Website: bh-photo
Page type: receipt
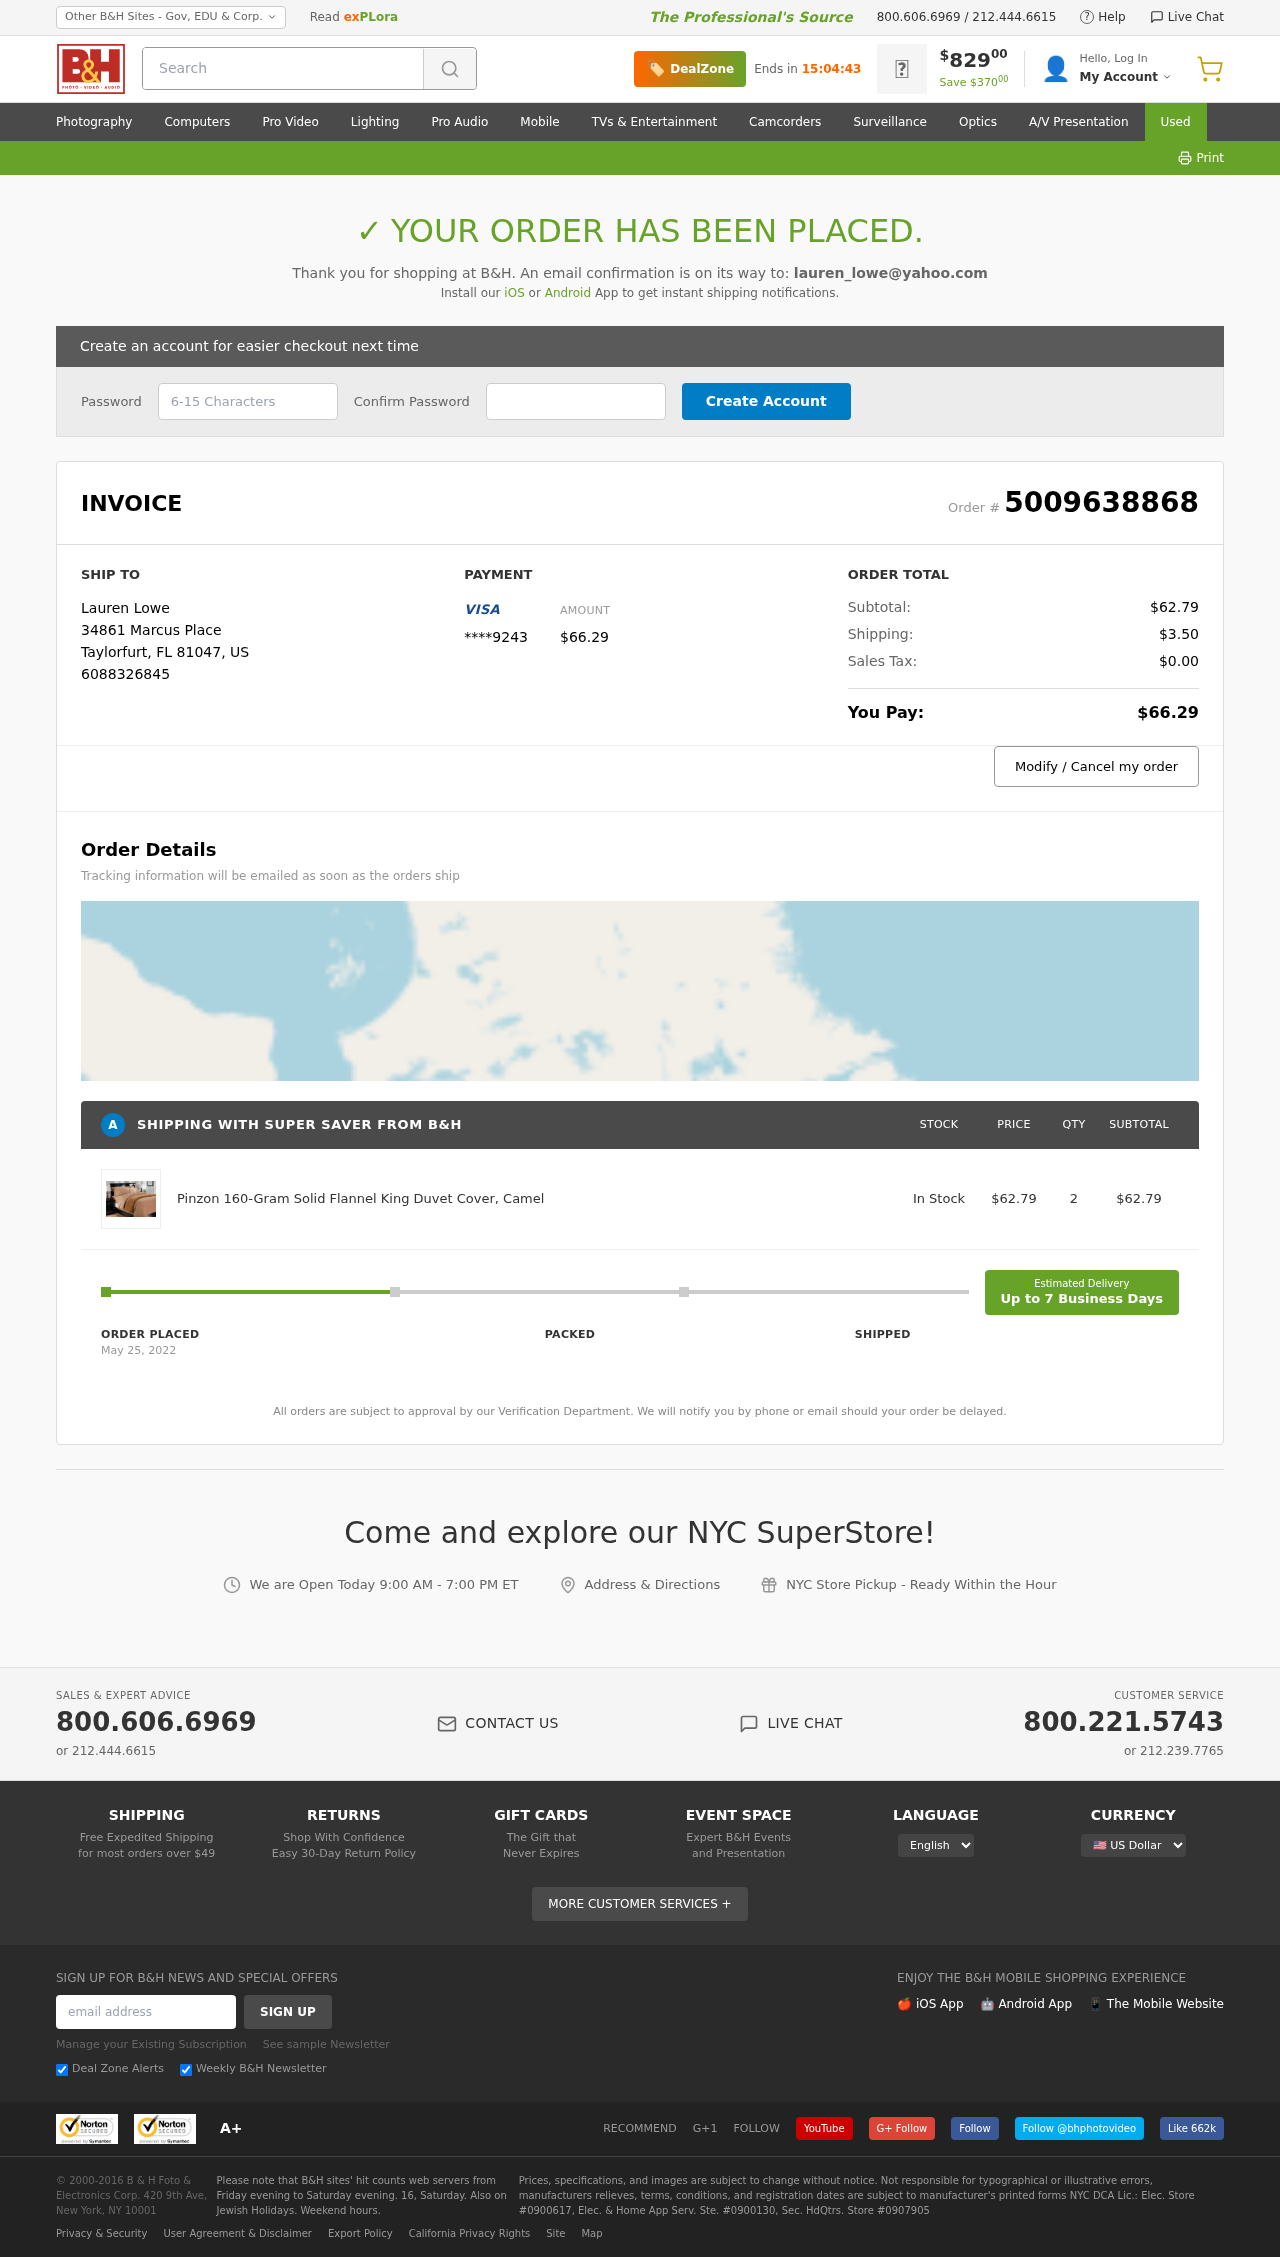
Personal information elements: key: PII_CARD_LAST4
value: ****9243
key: PII_CITY
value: Taylorfurt
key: PII_COUNTRY_CODE
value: US
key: PII_EMAIL
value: lauren_lowe@yahoo.com
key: PII_FULLNAME
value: Lauren Lowe
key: PII_PHONE
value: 6088326845
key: PII_POSTCODE
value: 81047
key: PII_STATE_ABBR
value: FL
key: PII_STREET
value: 34861 Marcus Place
Product elements: key: PRODUCT1_NAME
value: Pinzon 160-Gram Solid Flannel King Duvet Cover, Camel
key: PRODUCT1_PRICE
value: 62.79
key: PRODUCT1_QUANTITY
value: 2
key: PRODUCT1_SUBTOTAL
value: $62.79
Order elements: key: ORDER_ID
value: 5009638868
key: ORDER_TOTAL
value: $66.29
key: ORDER_SUBTOTAL
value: $62.79
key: ORDER_SHIPPING_COST
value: $3.50
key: ORDER_TAX
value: $0.00
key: ORDER_DATE
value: May 25, 2022
Search elements: key: HEADER_SEARCH
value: Search